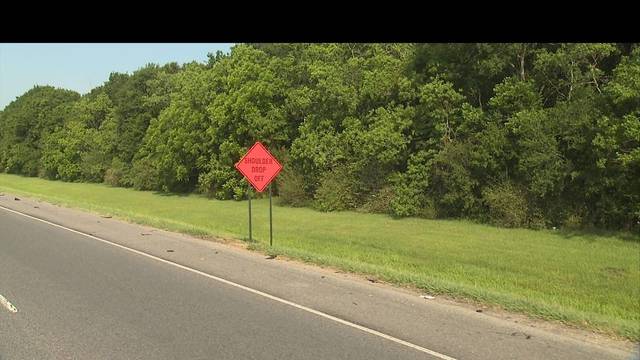
Region: United States
Coordinates: 30.25, -92.041